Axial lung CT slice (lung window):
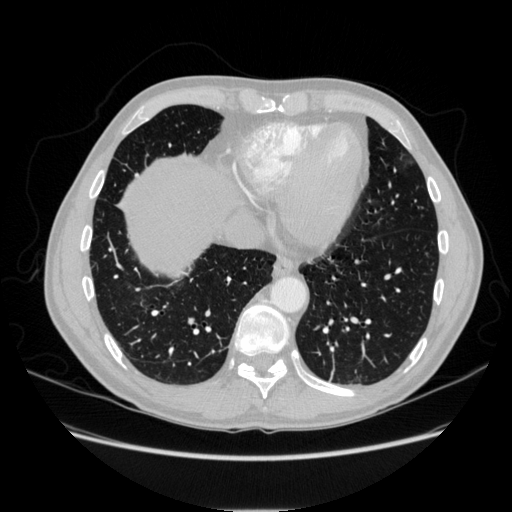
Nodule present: no